Field crop: maize
Growth stage: 2
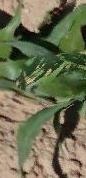
Species: maize